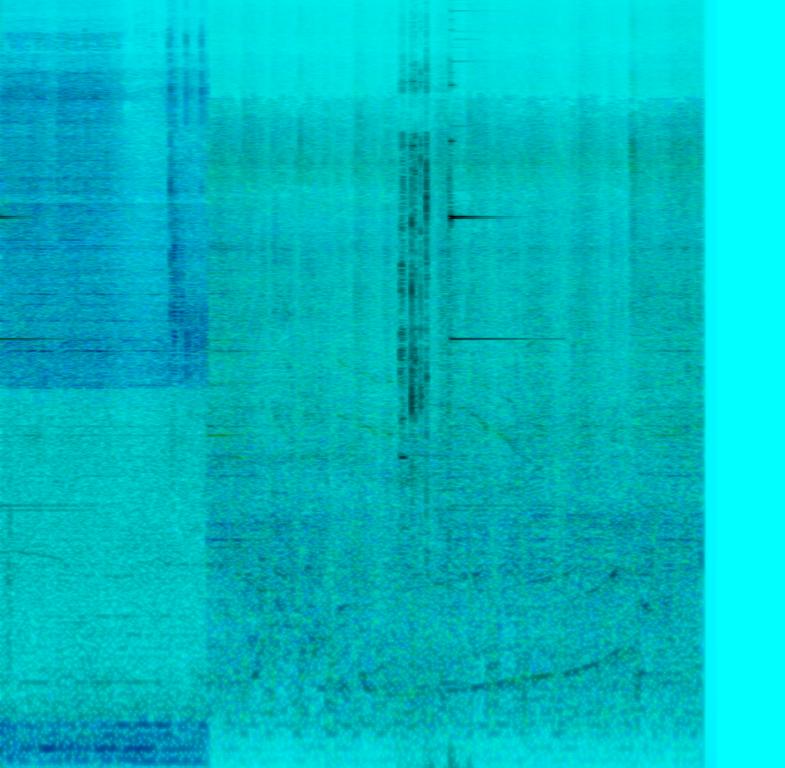
The low quality recording features a compilation of recordings where the first recording in the loop is a live performance that's distorted, loud and in mono. The second part of the recording is very noisy and it features bright bells, some resonating sounds and it sounds weird.